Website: walmart
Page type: cart
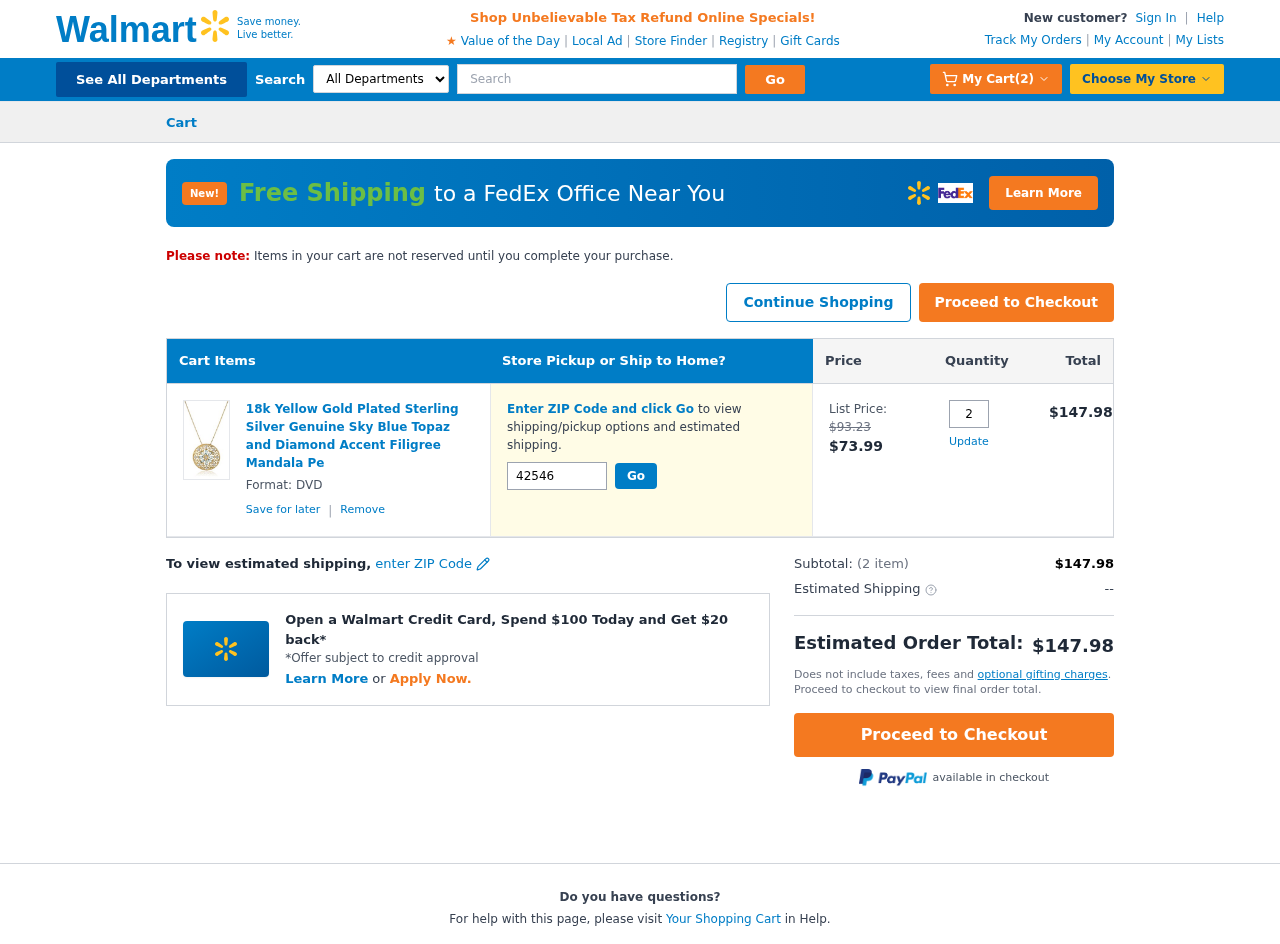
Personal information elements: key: PII_POSTCODE
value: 42546
Product elements: key: PRODUCT1_NAME
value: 18k Yellow Gold Plated Sterling Silver Genuine Sky Blue Topaz and Diamond Accent Filigree Mandala Pe
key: PRODUCT1_PRICE
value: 73.99
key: PRODUCT1_QUANTITY
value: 2
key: PRODUCT1_ORIGINAL_PRICE
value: $93.23
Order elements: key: ORDER_NUM_ITEMS
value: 2
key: ORDER_SUBTOTAL
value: $147.98
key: ORDER_TOTAL
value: $147.98
Search elements: key: HEADER_SEARCH
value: Search